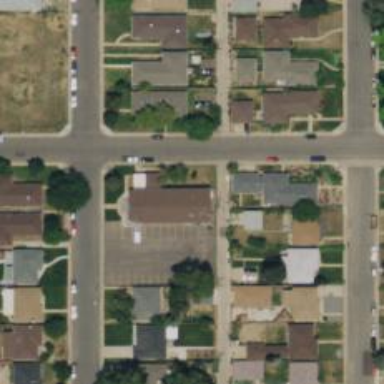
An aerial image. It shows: Alley classified as service road.